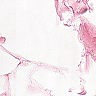
Metastatic tissue present: no